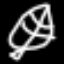
Label: leaf